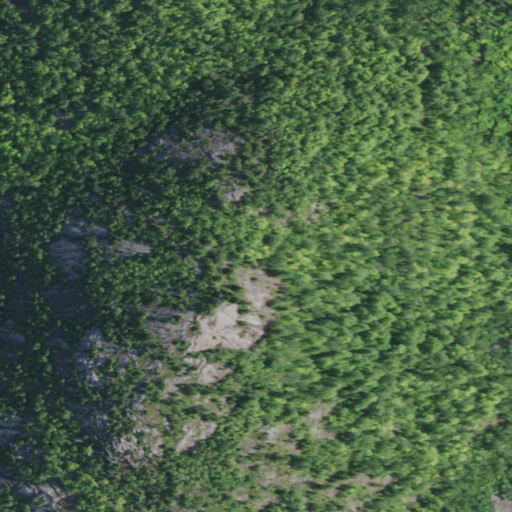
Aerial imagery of mountain in New York named Saunders Mountain containing deciduous forest, mixed forest, and evergreen forest